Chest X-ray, PA view. Patient: 61 years old, sex F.
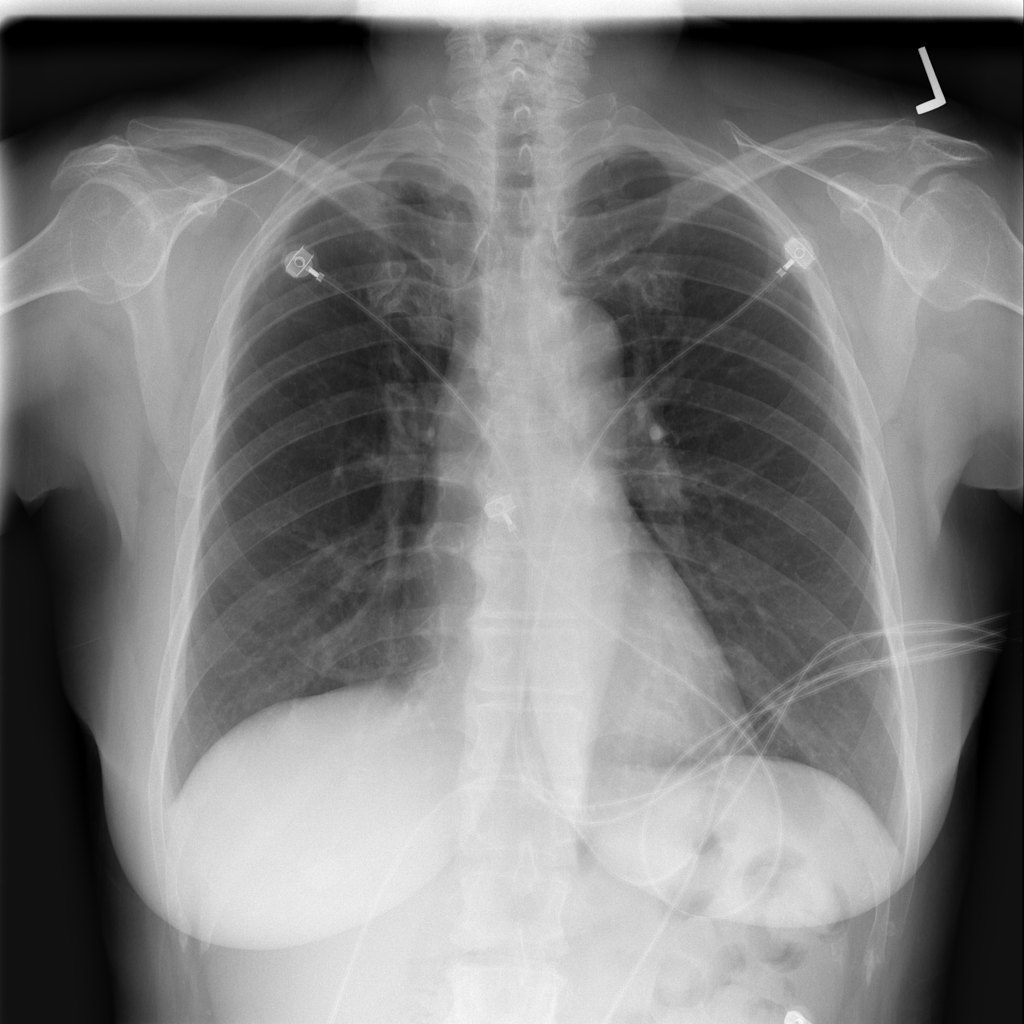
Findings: Mass